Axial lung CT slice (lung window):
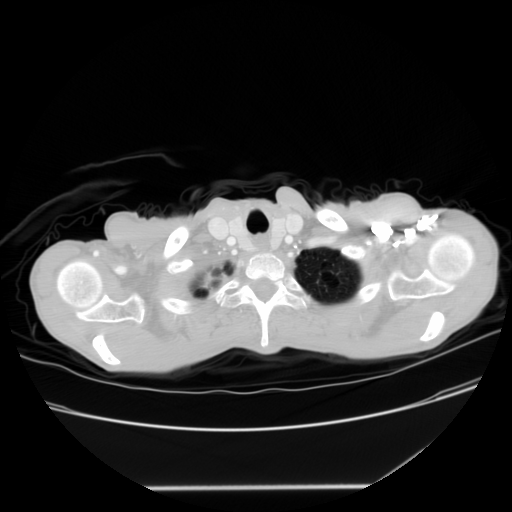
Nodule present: no